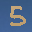
Label: 5